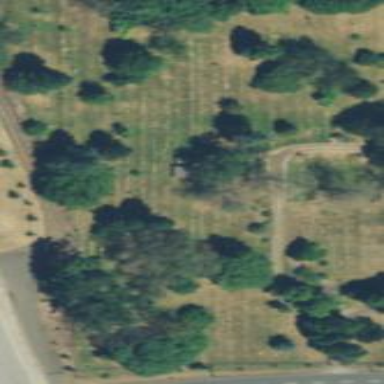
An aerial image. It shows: Cemetery with graves.